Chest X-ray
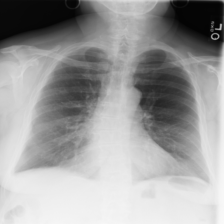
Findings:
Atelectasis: negative
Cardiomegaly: negative
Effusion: negative
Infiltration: negative
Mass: negative
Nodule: negative
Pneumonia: negative
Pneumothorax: negative
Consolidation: negative
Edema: negative
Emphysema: negative
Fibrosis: negative
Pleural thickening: negative
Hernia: negative